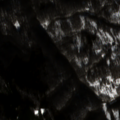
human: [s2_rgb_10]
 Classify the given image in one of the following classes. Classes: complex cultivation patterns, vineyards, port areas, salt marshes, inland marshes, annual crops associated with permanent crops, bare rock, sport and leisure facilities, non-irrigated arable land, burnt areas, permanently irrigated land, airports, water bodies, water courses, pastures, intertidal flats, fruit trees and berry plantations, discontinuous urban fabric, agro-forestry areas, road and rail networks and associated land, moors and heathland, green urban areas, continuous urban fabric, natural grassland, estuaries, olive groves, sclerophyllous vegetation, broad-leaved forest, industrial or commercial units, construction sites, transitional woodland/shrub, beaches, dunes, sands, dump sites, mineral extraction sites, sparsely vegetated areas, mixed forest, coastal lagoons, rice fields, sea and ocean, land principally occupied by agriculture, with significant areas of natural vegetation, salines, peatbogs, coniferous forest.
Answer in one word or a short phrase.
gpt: broad-leaved forest, mixed forest